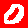
Digit: 0